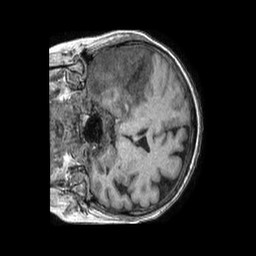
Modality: T1w
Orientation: coronal
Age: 60
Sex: female
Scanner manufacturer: philips
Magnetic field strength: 1.5 T
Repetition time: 0.00789 s
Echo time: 0.003626 s